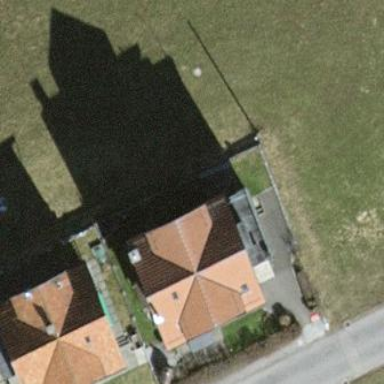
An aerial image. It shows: Simple and straightforward house.